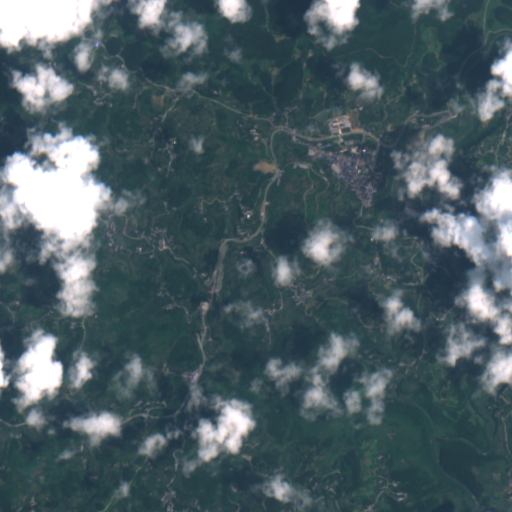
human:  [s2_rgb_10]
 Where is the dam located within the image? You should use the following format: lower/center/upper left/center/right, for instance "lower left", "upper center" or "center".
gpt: The dam is located in the center right of the image.
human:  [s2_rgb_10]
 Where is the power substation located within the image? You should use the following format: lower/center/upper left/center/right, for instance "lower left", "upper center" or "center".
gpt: The power substation is located in the upper center of the image.
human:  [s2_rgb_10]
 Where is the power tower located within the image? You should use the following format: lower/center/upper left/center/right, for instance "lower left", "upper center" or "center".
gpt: The power tower is located in the upper left of the image.
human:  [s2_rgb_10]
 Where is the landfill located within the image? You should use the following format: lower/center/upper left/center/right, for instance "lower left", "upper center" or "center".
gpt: There is no landfill in the image.